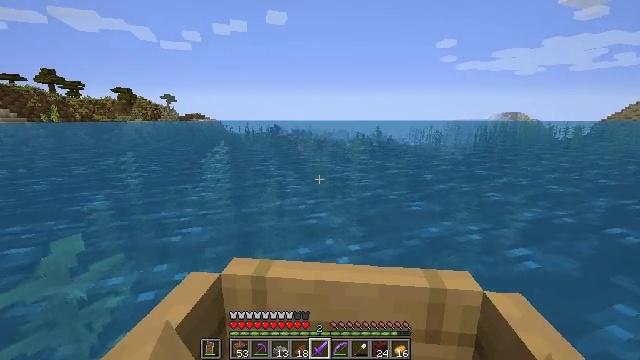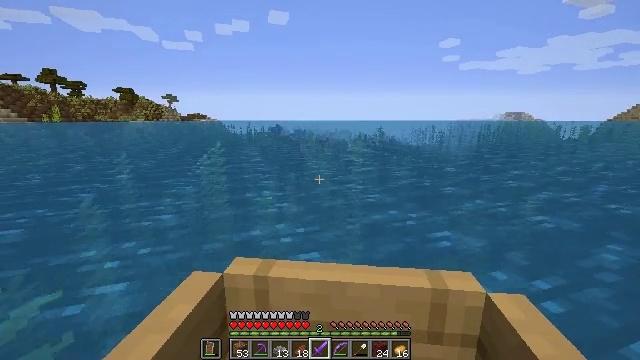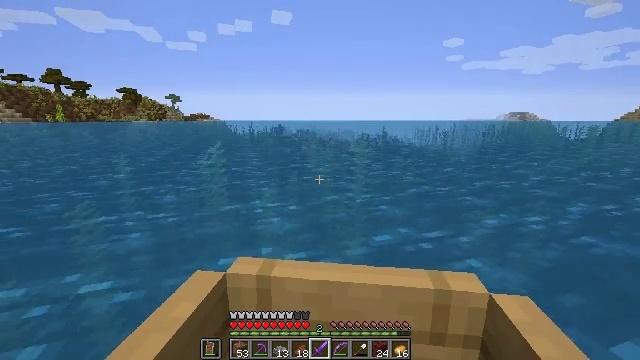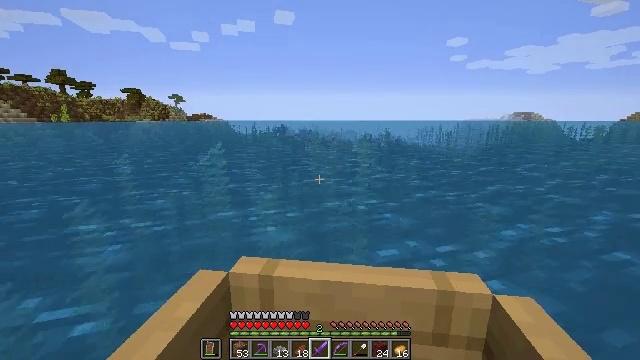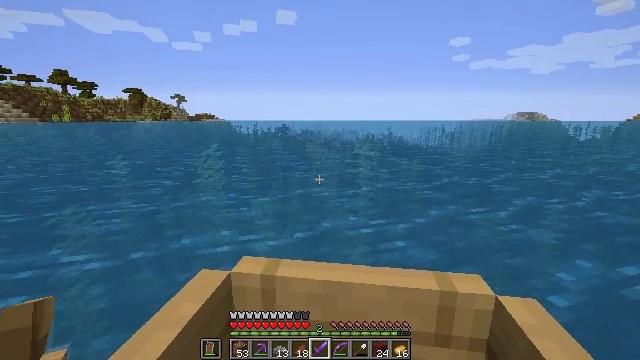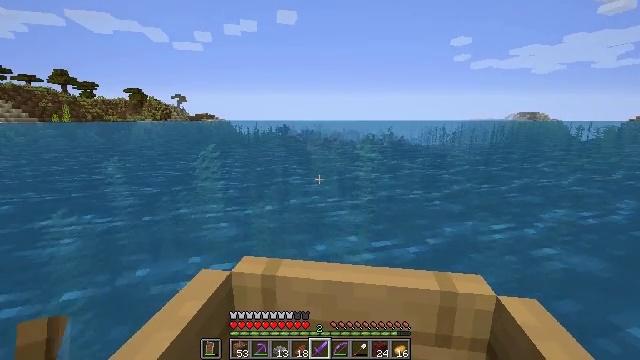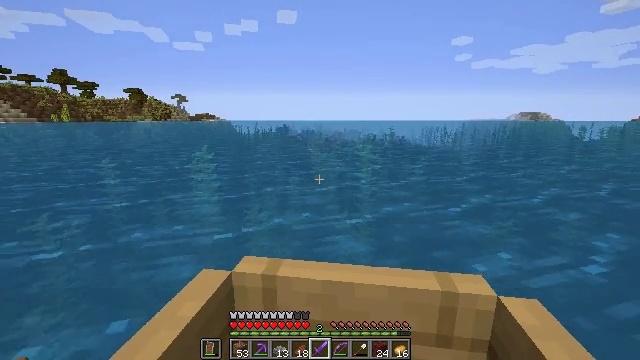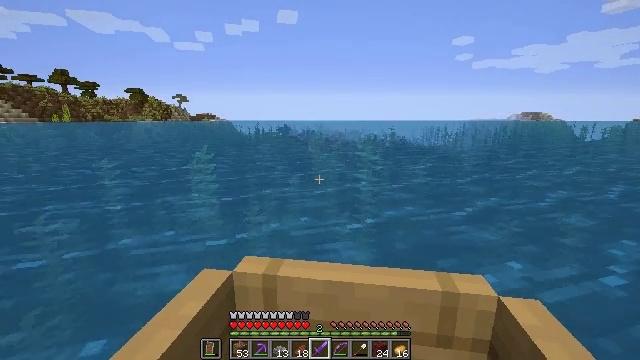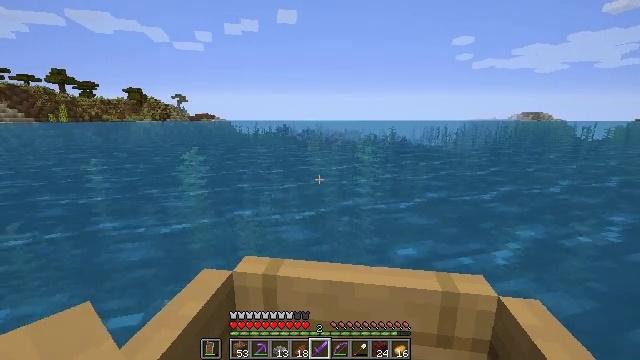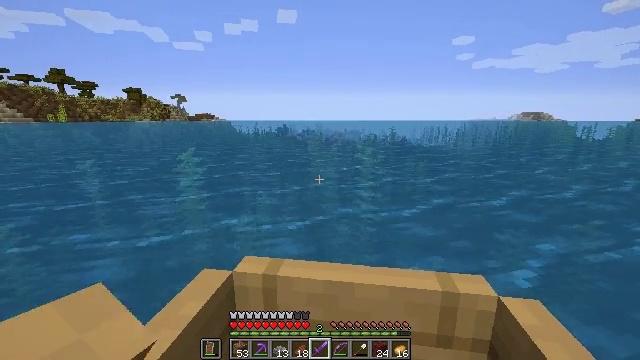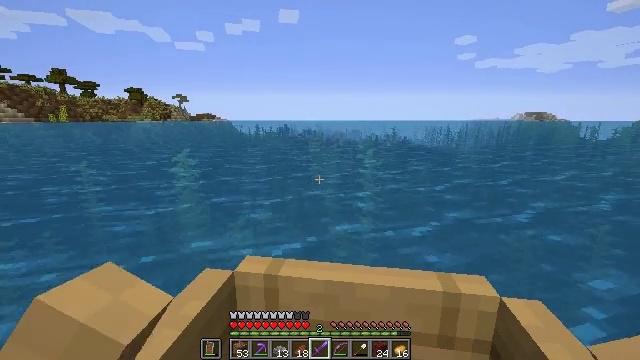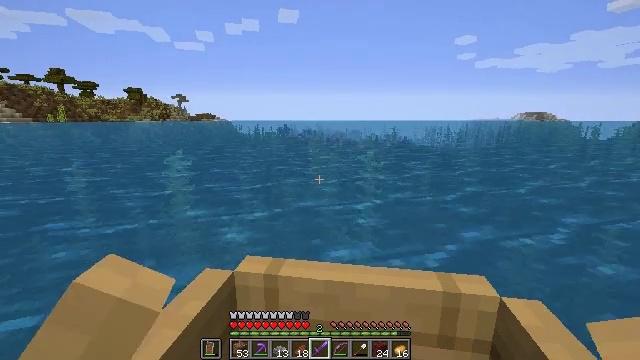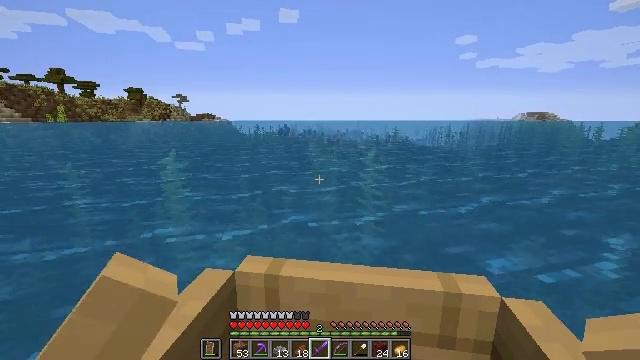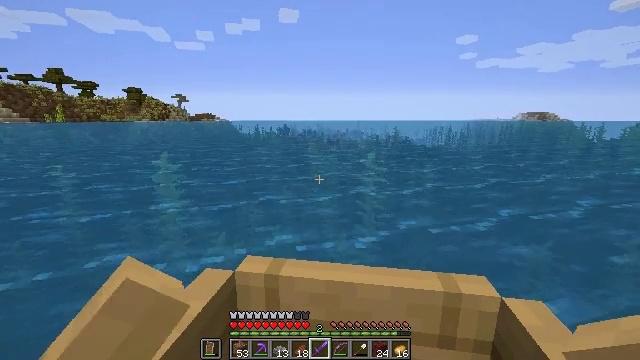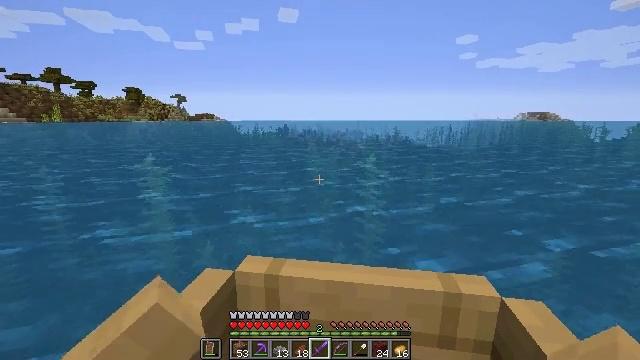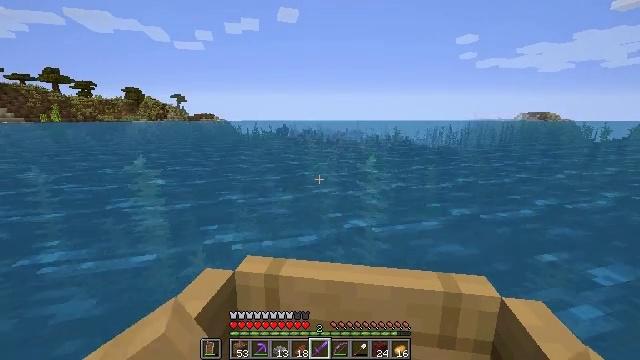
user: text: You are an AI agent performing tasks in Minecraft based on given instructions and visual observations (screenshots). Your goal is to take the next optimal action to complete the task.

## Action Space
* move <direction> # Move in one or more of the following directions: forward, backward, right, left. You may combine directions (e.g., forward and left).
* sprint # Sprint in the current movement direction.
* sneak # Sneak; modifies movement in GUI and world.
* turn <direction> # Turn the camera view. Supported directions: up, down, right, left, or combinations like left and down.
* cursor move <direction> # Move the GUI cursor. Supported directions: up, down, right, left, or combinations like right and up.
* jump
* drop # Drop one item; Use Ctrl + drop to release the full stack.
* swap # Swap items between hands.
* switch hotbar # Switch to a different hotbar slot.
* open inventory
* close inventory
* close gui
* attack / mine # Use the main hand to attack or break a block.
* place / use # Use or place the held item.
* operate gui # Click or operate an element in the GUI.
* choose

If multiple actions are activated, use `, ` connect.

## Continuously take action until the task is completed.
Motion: motion action
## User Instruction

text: mine block bubble coral block
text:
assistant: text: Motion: move forward
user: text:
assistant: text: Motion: move forward
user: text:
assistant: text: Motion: move forward
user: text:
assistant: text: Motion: move forward
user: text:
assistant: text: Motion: move forward
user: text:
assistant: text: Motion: move forward
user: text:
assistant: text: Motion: move forward
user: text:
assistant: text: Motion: move forward
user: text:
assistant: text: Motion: move forward
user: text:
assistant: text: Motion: move forward
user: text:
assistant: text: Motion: move forward
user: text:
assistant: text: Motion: move forward
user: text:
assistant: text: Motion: move forward
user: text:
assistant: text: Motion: move forward
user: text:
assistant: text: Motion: move forward
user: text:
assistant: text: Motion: move forward
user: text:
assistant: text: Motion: move forward
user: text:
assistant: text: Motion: move forward
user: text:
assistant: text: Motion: move forward
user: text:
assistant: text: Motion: move forward
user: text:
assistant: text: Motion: move forward
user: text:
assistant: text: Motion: move forward
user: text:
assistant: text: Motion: move forward
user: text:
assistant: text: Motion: move forward
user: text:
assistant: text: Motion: move forward
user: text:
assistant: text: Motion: move forward
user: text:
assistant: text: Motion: move forward
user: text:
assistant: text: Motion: move forward
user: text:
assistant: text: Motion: move forward
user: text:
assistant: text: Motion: move forward